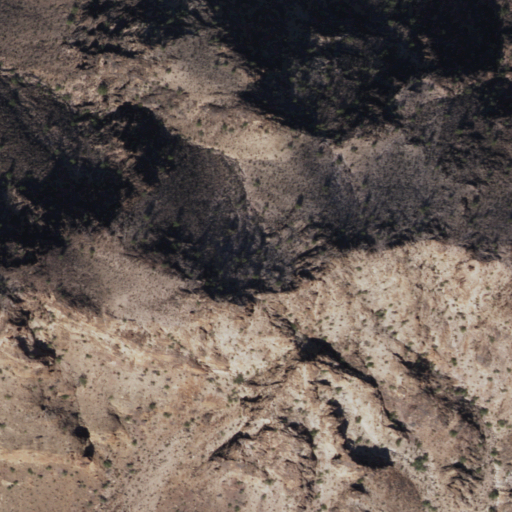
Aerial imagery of mountain in Arizona named Clanton Hill containing only shrub